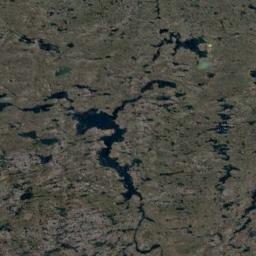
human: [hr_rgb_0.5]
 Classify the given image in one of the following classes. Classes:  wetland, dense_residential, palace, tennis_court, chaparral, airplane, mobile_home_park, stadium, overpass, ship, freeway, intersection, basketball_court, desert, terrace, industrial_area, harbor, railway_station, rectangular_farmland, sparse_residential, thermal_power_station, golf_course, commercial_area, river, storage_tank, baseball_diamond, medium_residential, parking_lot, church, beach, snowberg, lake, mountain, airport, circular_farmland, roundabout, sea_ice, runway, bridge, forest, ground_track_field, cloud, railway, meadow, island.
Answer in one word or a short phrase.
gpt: wetland